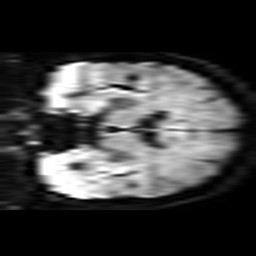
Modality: TRACE
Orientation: coronal
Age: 72
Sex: male
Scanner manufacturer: philips
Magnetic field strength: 3 T
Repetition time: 3.339 s
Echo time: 0.076 s